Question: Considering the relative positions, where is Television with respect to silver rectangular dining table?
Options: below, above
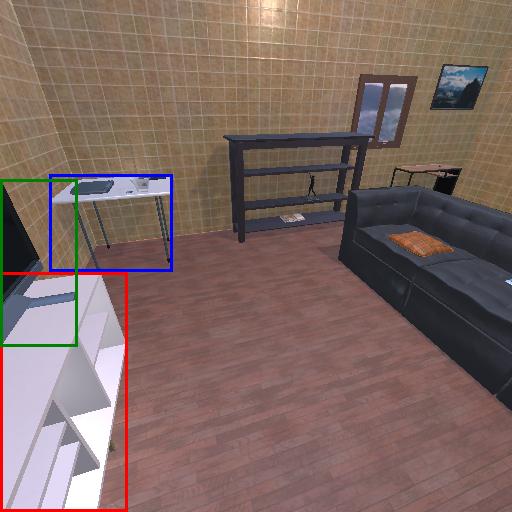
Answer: below